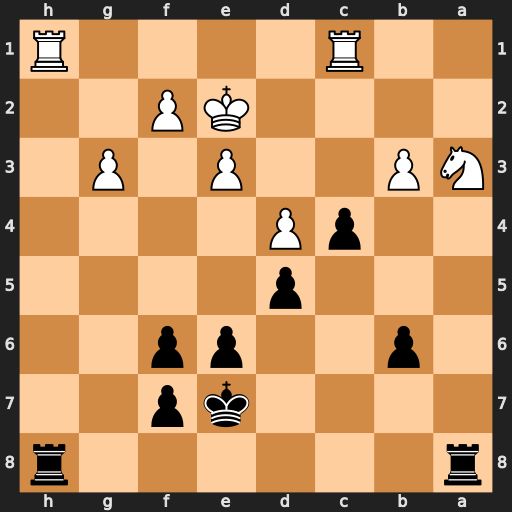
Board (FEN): r6r/4kp2/1p2pp2/3p4/2pP4/NP2P1P1/4KP2/2R4R
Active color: b
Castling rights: -
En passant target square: -
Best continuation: Rxh1 Rxh1 Rxa3 bxc4 dxc4